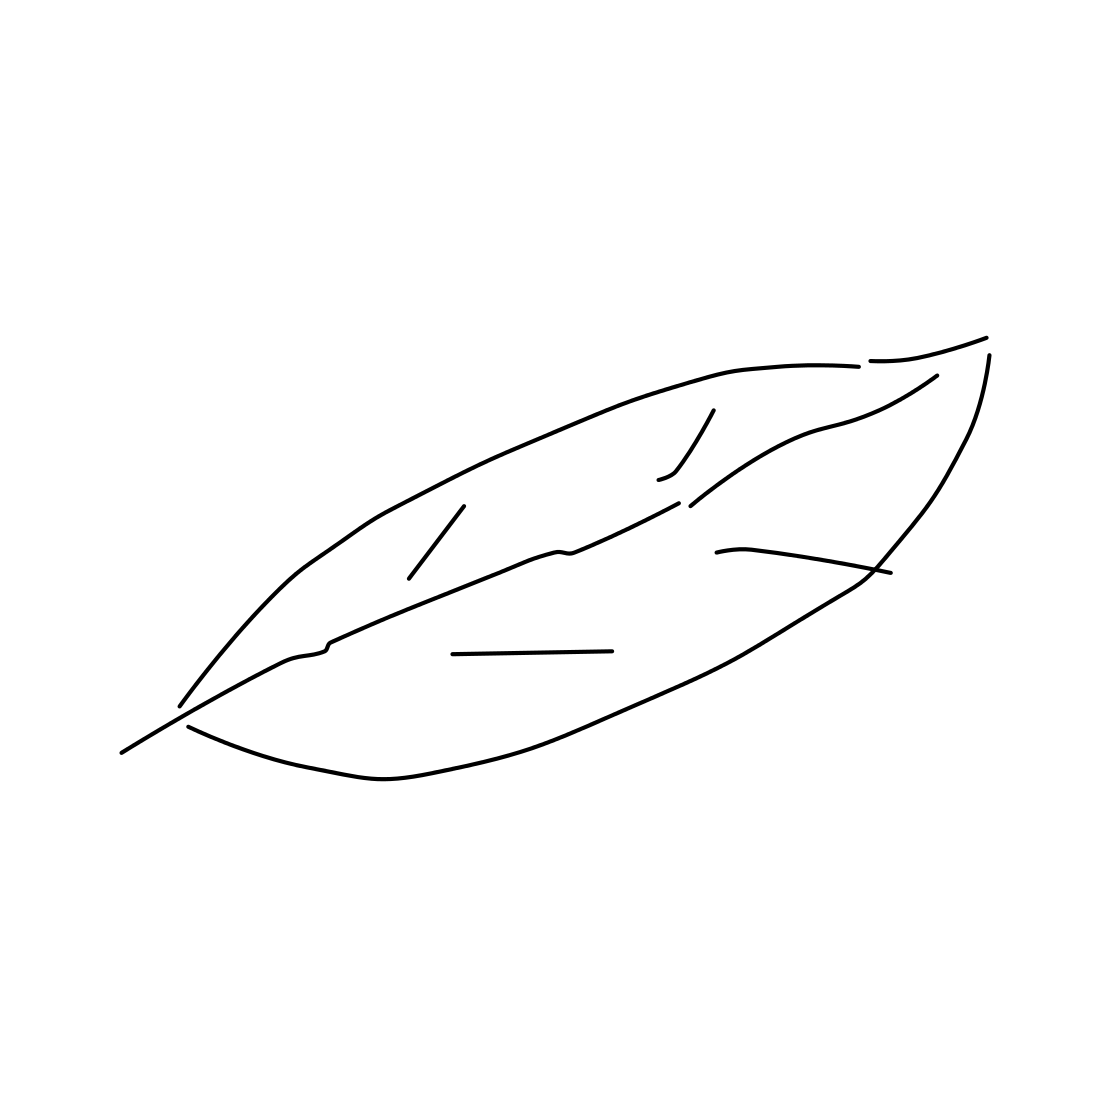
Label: leaf